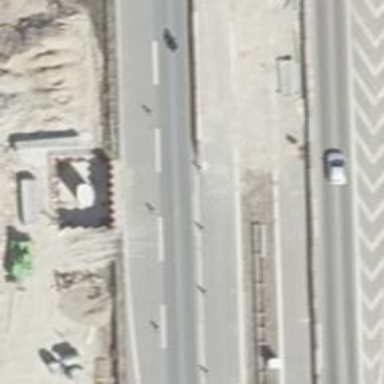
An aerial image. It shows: Asphalt motorway.